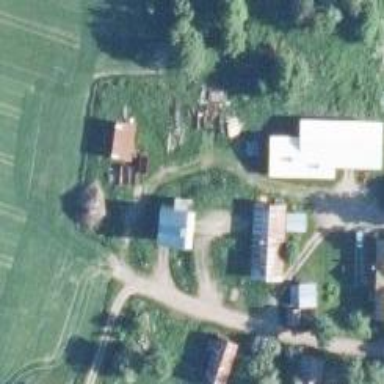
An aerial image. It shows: Farmyard area.